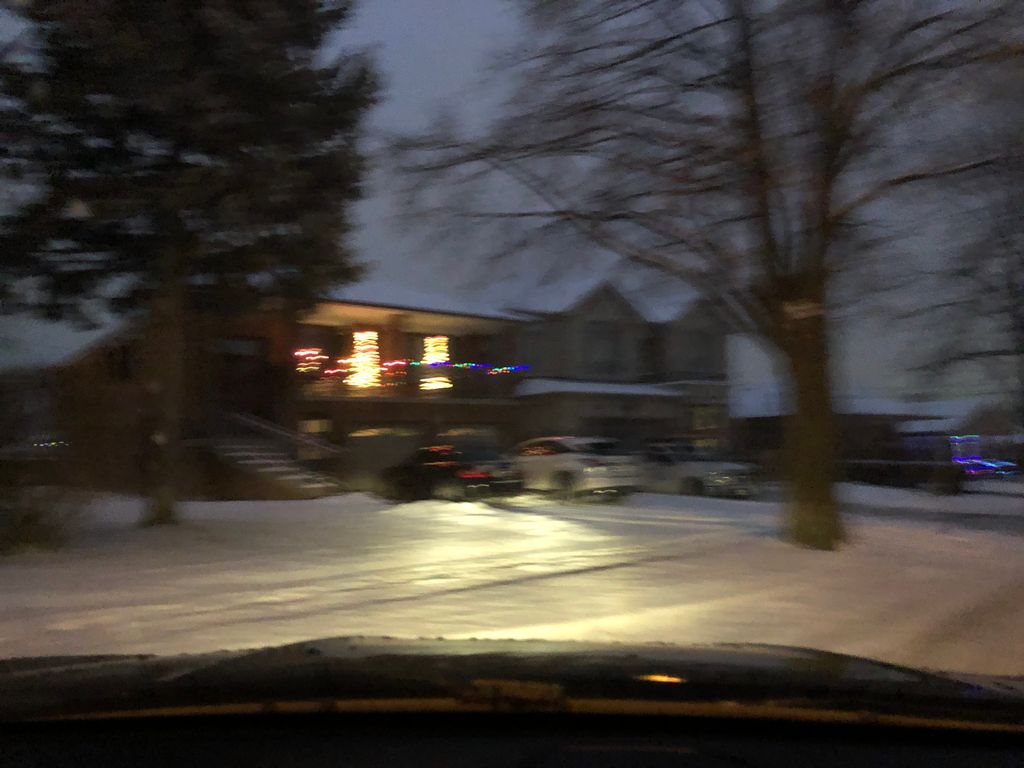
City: toronto